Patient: sex M, age 45
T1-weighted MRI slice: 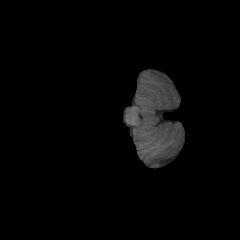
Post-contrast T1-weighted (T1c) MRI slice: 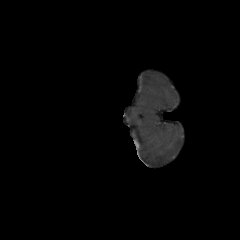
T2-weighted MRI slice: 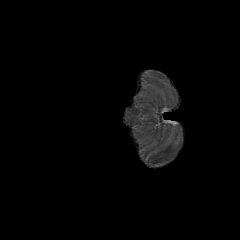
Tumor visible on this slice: no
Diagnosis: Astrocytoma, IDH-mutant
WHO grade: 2